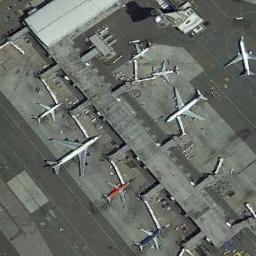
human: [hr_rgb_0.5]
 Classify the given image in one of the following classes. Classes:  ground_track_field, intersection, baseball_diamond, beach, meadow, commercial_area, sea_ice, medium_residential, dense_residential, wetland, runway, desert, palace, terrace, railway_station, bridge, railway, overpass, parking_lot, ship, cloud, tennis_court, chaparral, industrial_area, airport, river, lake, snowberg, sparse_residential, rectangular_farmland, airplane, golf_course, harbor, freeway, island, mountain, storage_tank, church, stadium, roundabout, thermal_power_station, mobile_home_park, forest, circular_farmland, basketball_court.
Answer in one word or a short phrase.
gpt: airplane